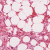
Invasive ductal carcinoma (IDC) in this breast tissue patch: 0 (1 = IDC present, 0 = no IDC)